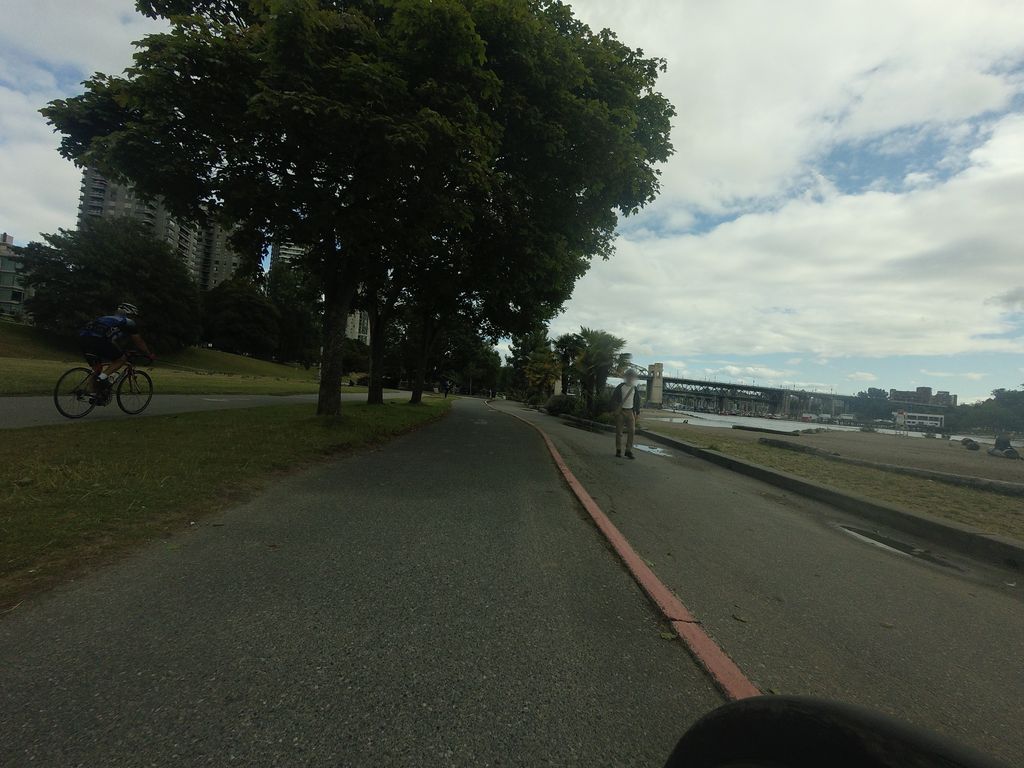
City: vancouver